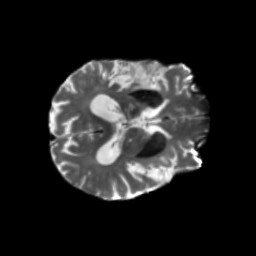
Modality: T2w
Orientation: axial
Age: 71
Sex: male
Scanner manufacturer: siemens
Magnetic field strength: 3 T
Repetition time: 5.25 s
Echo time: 0.08 s